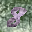
Label: 8